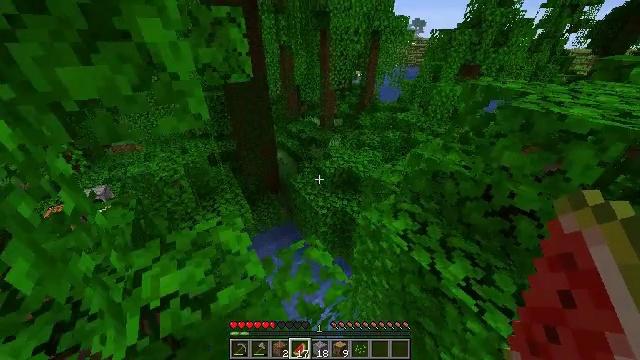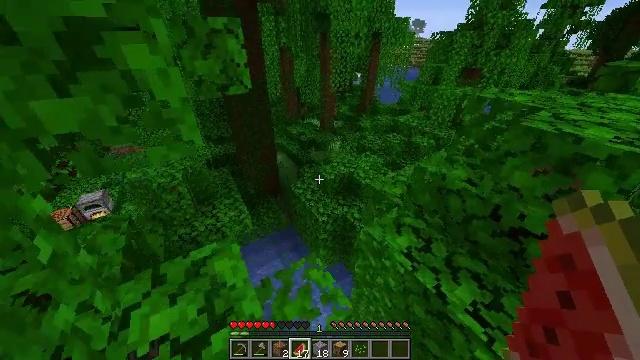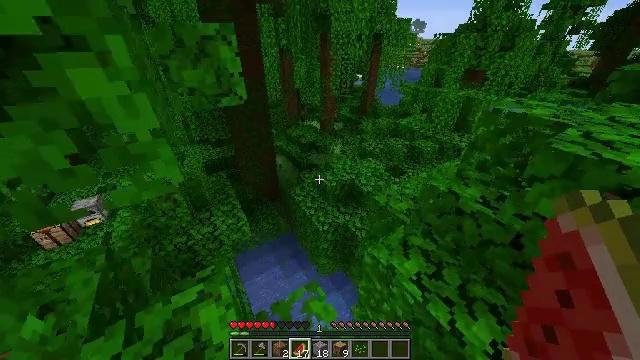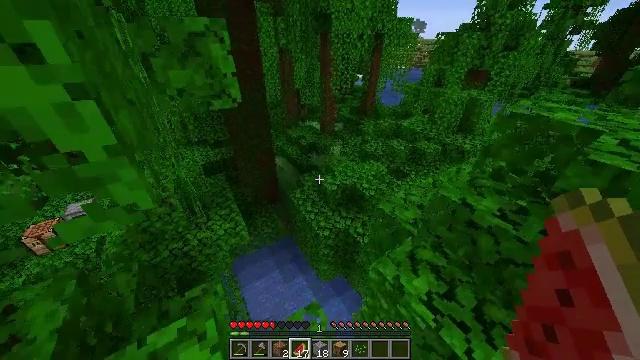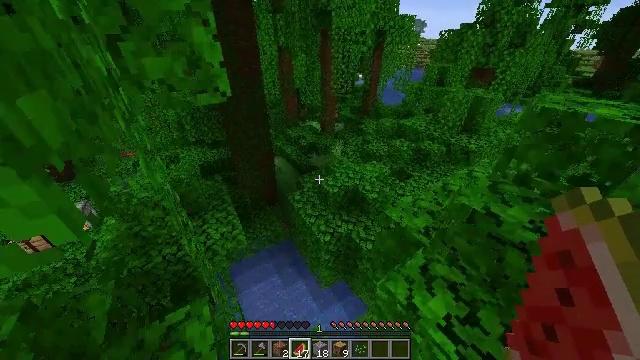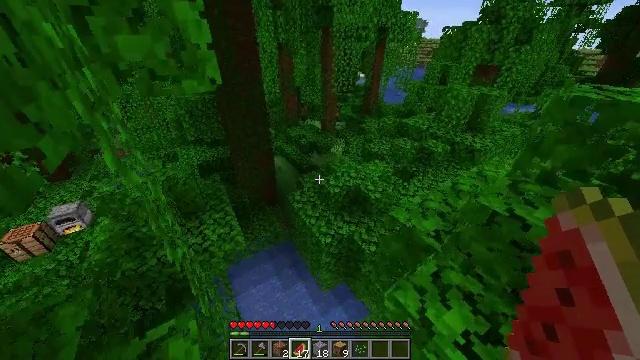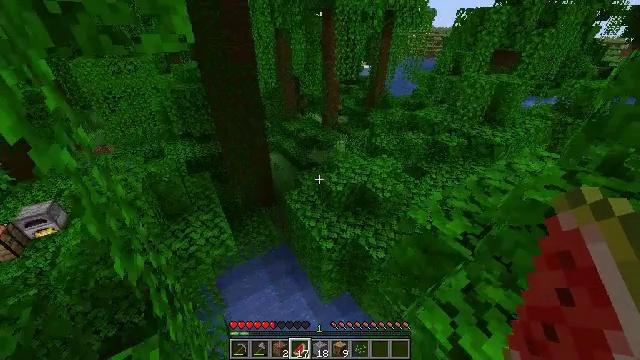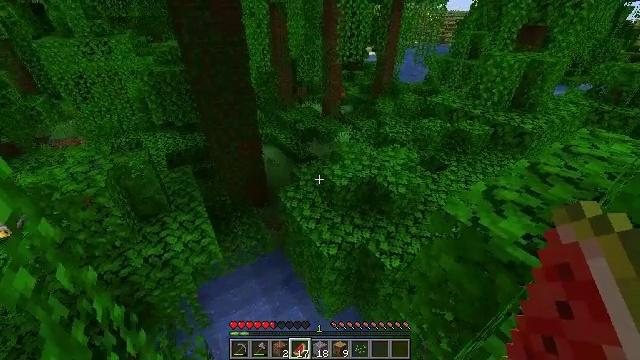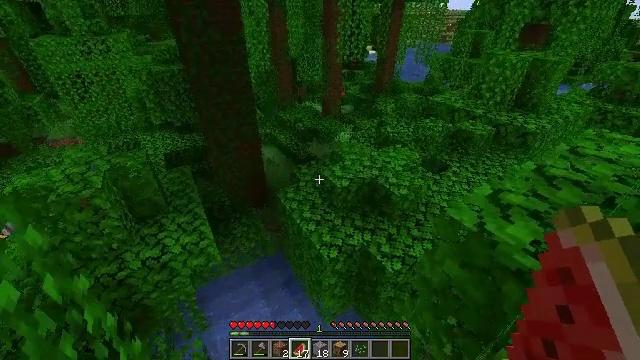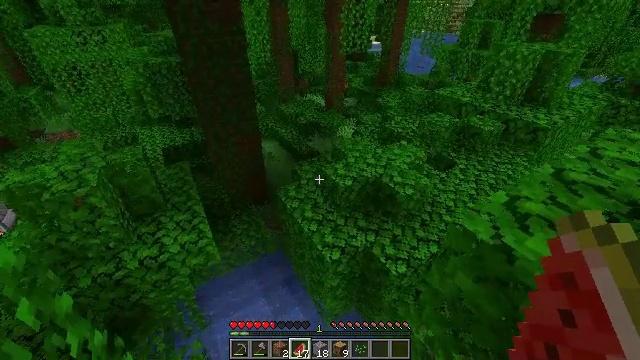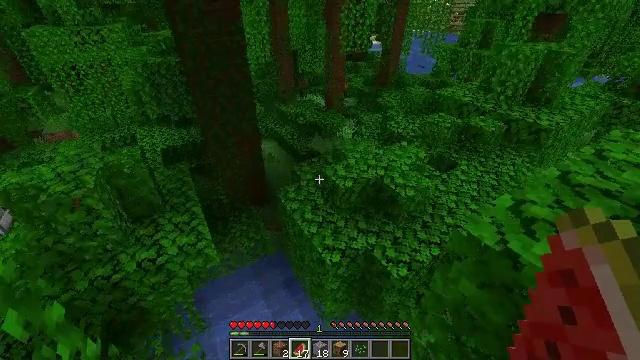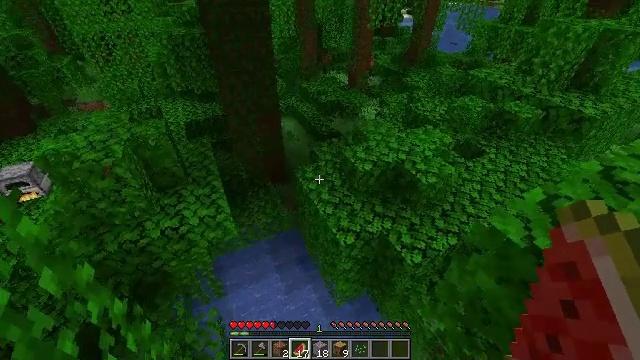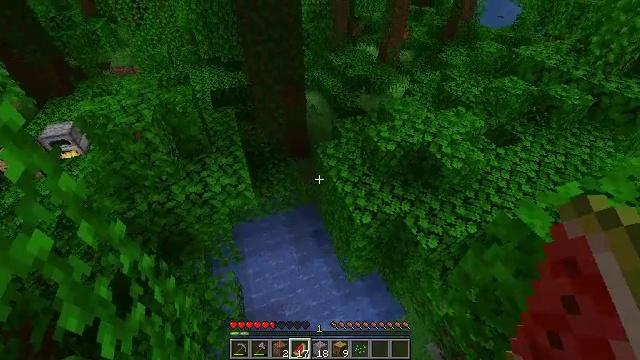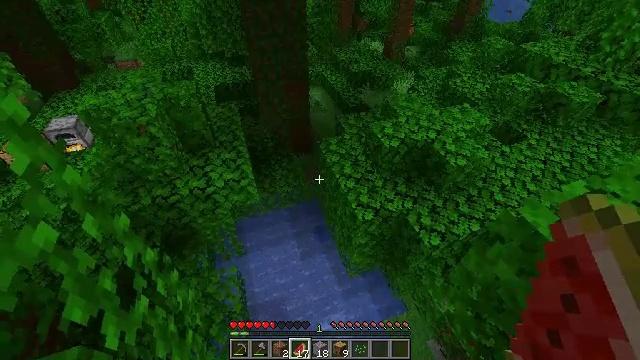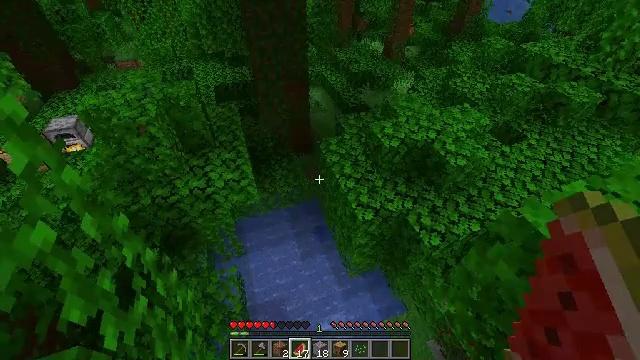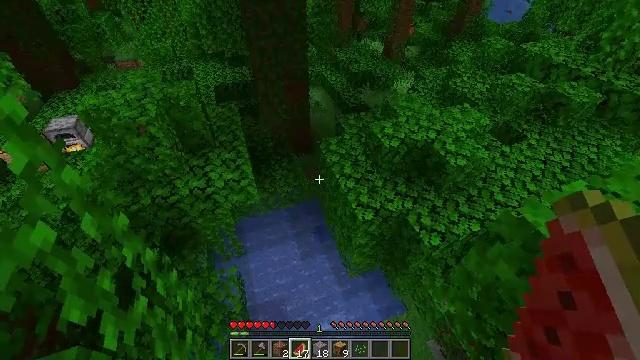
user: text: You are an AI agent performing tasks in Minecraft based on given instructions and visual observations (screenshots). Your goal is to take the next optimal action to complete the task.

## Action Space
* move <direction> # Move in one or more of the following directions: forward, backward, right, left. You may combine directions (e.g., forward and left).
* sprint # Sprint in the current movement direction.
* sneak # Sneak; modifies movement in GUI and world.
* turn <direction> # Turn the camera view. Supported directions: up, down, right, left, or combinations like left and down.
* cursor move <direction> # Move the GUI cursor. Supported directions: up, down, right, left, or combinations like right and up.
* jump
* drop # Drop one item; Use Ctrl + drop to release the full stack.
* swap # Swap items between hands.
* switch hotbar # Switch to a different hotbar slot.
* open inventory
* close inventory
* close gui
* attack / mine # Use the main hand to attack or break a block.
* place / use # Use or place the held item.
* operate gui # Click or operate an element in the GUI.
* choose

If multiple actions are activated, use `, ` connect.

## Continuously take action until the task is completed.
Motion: motion action
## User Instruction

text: Drop a melon slice.
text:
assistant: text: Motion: move forward, sprint
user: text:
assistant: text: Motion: move forward, sprint
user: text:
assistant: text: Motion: move forward
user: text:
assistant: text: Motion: move forward
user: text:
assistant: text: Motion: no_op
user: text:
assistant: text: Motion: no_op
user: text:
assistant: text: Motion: no_op
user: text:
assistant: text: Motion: no_op
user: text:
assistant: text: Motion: turn down
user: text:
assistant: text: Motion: no_op
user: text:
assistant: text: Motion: turn left and down
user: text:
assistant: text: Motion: turn left and down
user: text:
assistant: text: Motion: no_op
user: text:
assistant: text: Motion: no_op
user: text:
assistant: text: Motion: no_op
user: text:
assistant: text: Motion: turn left and down
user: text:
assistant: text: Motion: turn left
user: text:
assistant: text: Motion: no_op
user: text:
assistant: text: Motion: turn left and down
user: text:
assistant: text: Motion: no_op
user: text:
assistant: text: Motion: no_op
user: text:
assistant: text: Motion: no_op
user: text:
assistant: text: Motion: turn left and down
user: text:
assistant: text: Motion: turn left and down
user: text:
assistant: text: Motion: turn left and down
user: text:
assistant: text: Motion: turn left and up
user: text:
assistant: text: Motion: turn left and up
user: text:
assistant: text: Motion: turn up
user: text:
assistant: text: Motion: no_op
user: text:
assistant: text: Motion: no_op